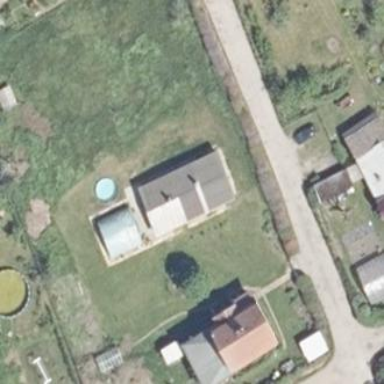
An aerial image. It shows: Simple house.